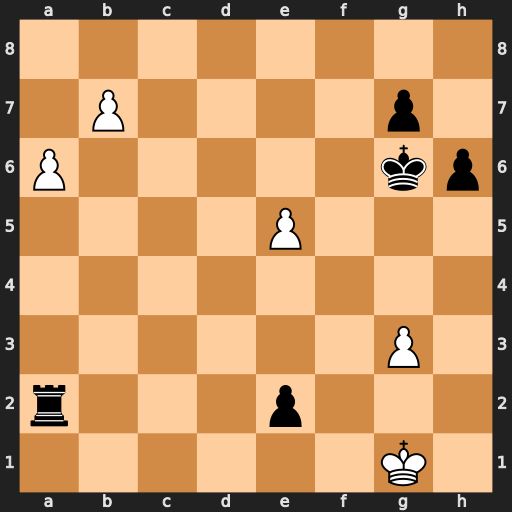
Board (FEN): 8/1P4p1/P5kp/4P3/8/6P1/r3p3/6K1
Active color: w
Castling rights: -
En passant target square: -
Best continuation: Kf2 e1=Q+ Kxe1 Rxa6 b8=Q